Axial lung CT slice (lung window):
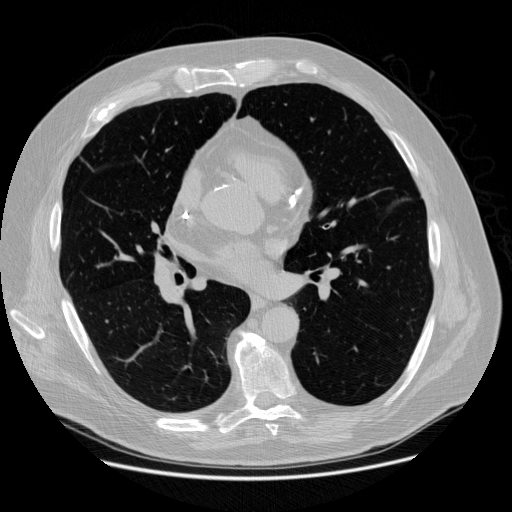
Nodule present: no